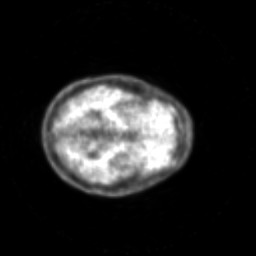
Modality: PET
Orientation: axial
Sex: female
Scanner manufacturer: siemens